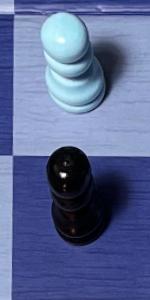
Label: Pawn_Black